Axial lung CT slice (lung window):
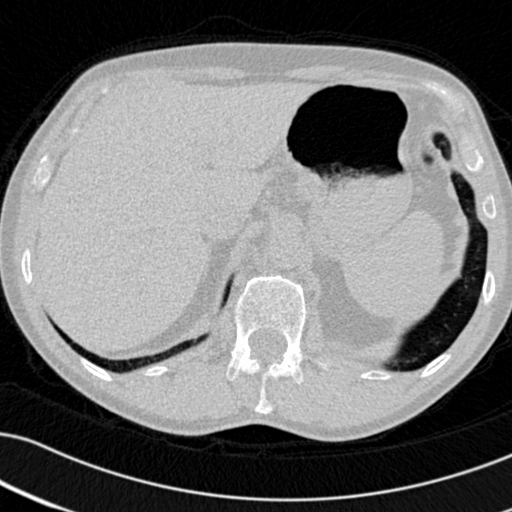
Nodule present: no